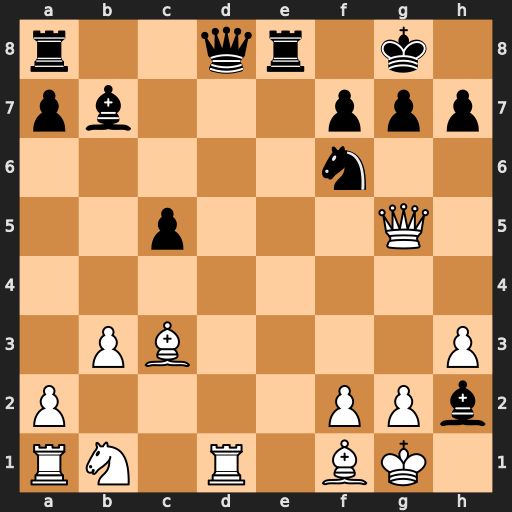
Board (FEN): r2qr1k1/pb3ppp/5n2/2p3Q1/8/1PB4P/P4PPb/RN1R1BK1
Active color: w
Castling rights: -
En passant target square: -
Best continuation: Kxh2 Qxd1 Nd2 Qh5 Bxf6